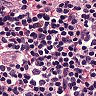
Metastatic tissue present: no